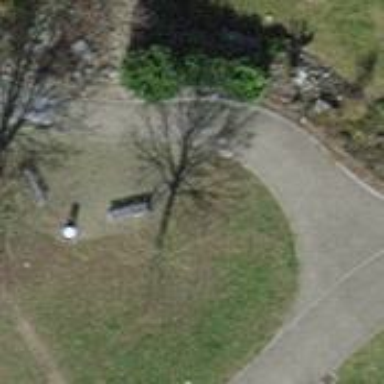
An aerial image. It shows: Bench for seating.